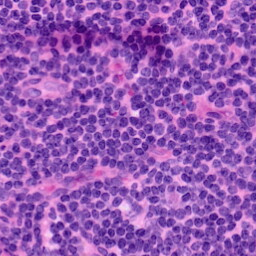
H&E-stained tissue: LymphNode